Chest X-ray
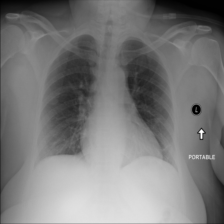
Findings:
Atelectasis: negative
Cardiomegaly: negative
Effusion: negative
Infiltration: negative
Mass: negative
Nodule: negative
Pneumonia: negative
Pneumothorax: negative
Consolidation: negative
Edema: negative
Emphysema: negative
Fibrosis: negative
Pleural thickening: negative
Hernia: negative